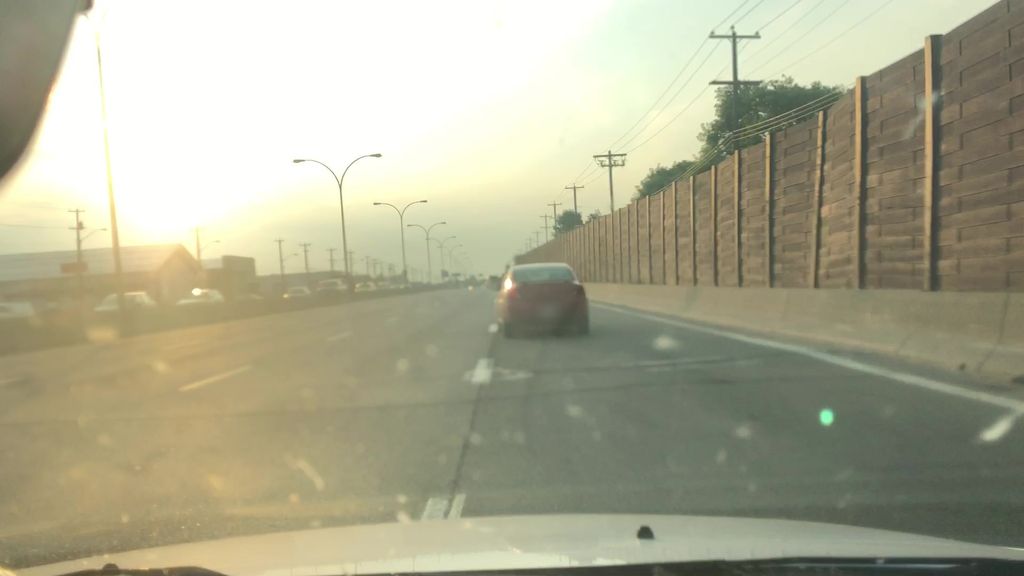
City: edmonton